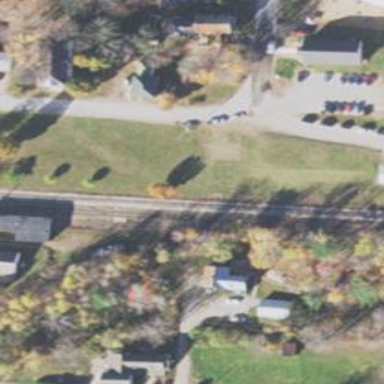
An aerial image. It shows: Abandoned railway.